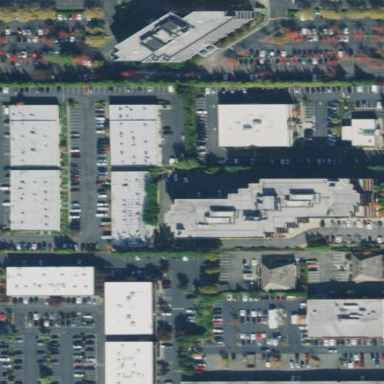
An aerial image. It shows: Commercial area.